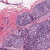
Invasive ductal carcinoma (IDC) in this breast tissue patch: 1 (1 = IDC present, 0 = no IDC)